Field crop: tomato
Growth stage: 1
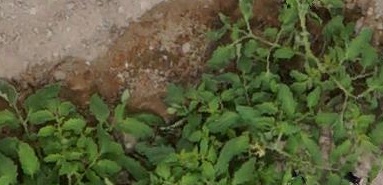
Species: tomato